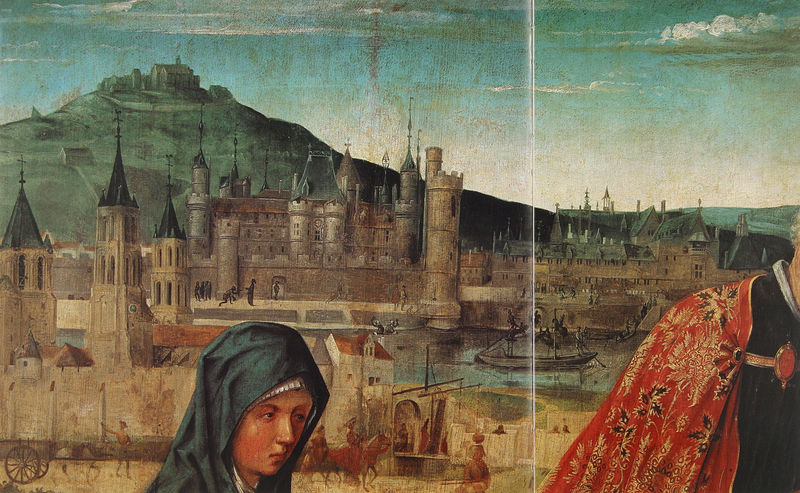
Titel: Die Pietà von Saint-Germain-des-Prés
Künstler: Meister von Saint-Germain-des-Prés
Institution: Paris, Musée du Louvre
Schlagwörter: berg, blau, gemälde, himmel, kopf, mann, umhang, wasser, wolken, fluss, grün, landschaft, menschen, stadt, ausschnitt, braun, fenster, frau, grau, schwarz, weiss, zeichnung, dach, gebäude, rot, tuch, hügel, brücke, mantel, gotik, boot, pferd, pferde, reiter, turm, kopfbedeckung, schiff, gebirge, mauer, hafen, wagen, kai, quai, treppe, detail, gemaälde, stufen, zinnen, buch, burg, türme, brokat, stadttor, stadtmauer, fuhrwerk, buchmalerei